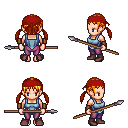
a pixel art fantasy rpg character, female body template, human, light skin, blue vest, magenta pants, light blonde twin-tailed hairstyle, red bandana, leather bracers, maroon shoes, spear, four views (front, back, left, right), 2x2 character sprite sheet, small pixel art, hard edges, no anti-aliasing